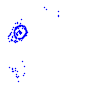
Particle: proton